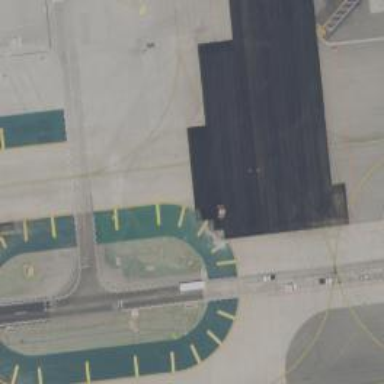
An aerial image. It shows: Image of taxiway at airport.